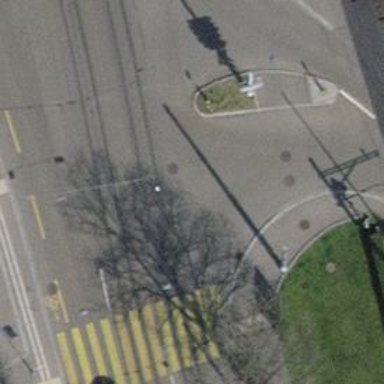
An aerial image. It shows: Tram level crossing on the railway.